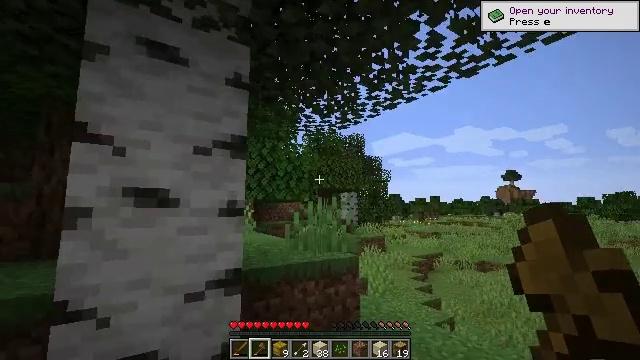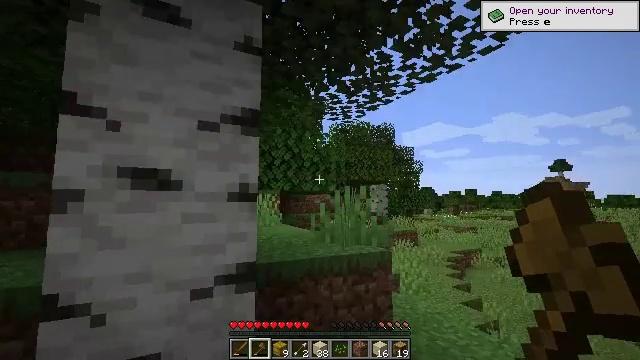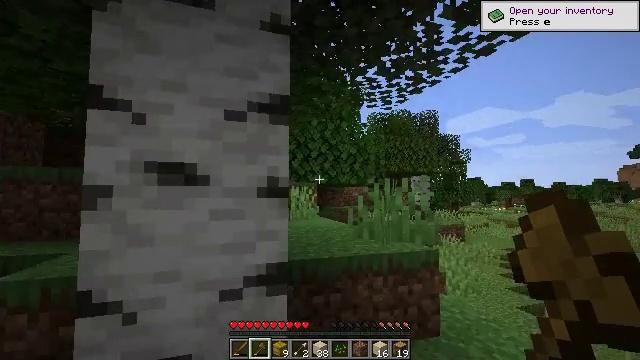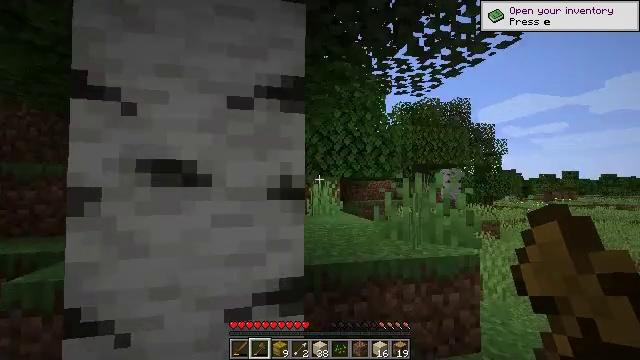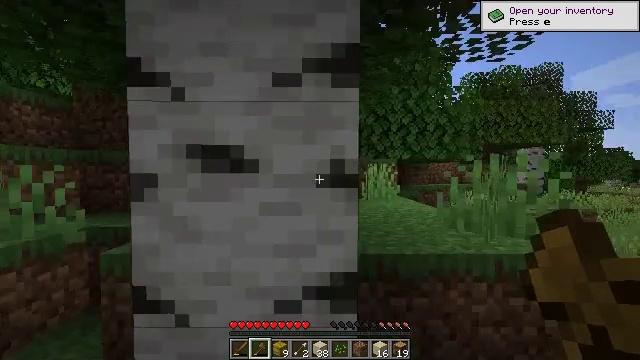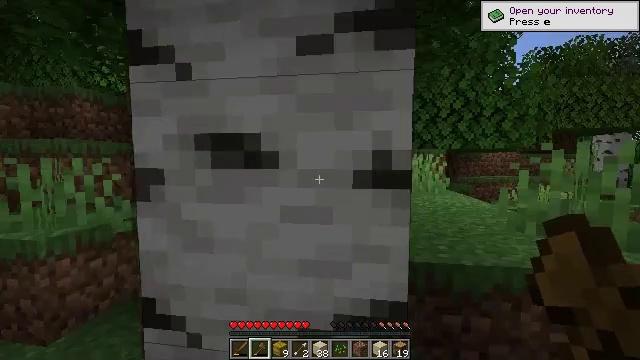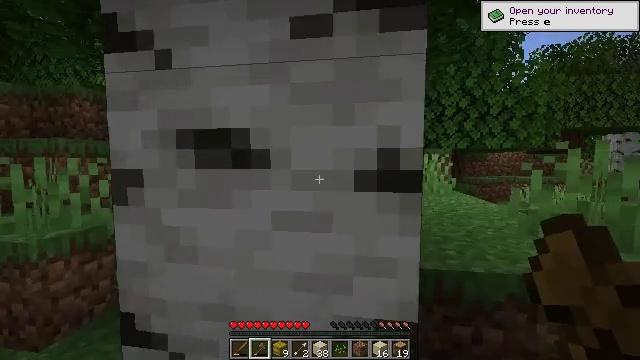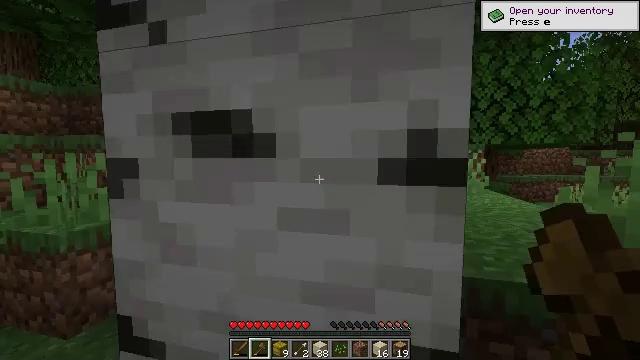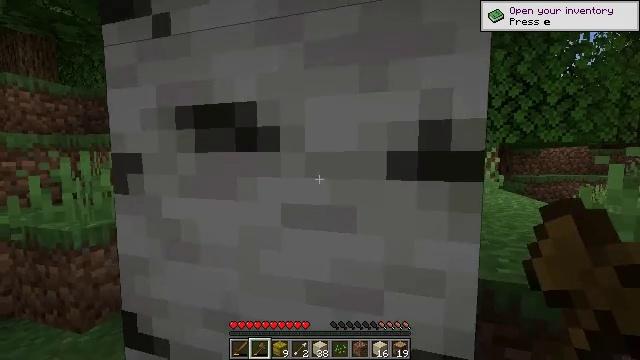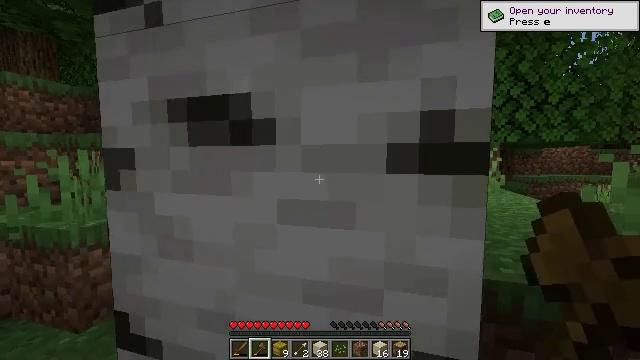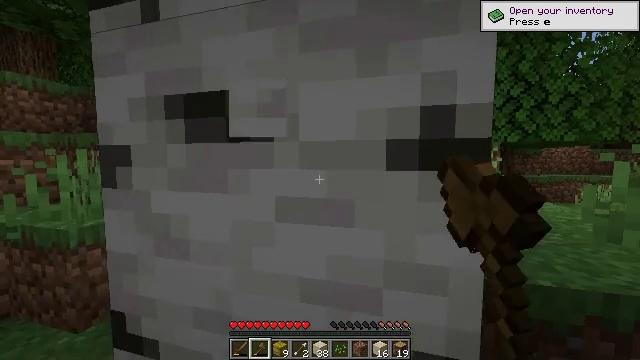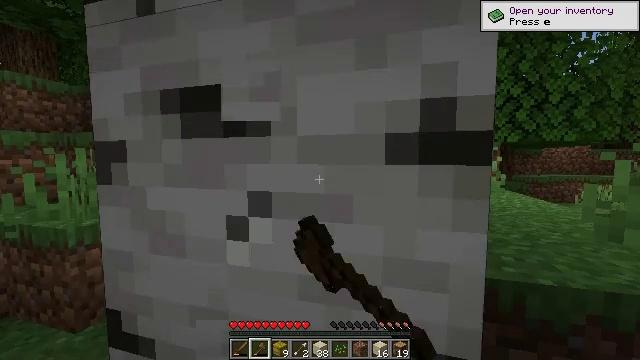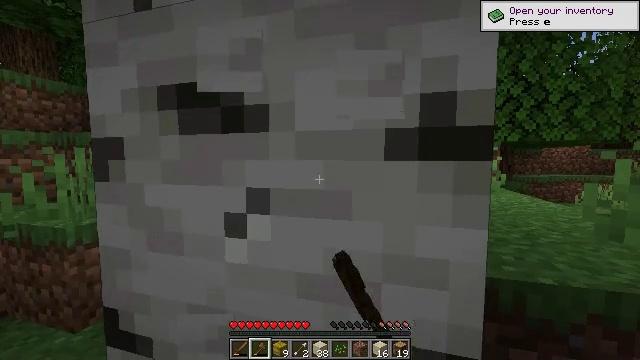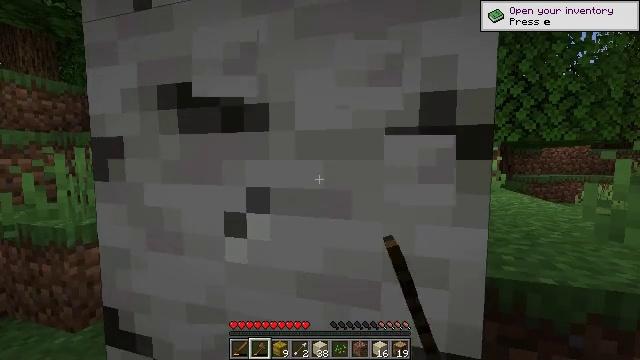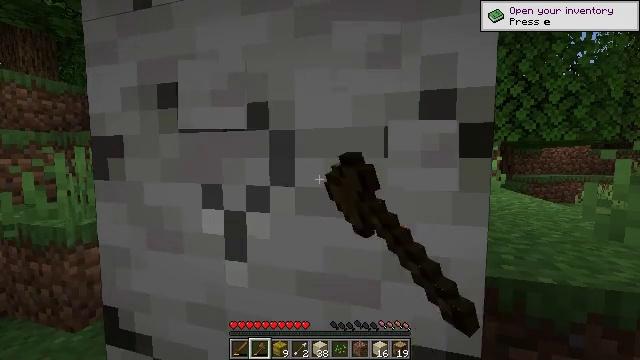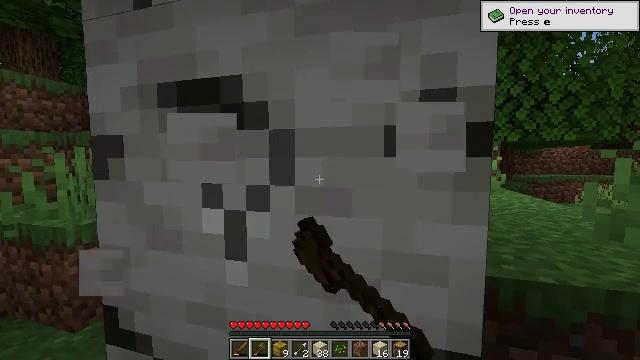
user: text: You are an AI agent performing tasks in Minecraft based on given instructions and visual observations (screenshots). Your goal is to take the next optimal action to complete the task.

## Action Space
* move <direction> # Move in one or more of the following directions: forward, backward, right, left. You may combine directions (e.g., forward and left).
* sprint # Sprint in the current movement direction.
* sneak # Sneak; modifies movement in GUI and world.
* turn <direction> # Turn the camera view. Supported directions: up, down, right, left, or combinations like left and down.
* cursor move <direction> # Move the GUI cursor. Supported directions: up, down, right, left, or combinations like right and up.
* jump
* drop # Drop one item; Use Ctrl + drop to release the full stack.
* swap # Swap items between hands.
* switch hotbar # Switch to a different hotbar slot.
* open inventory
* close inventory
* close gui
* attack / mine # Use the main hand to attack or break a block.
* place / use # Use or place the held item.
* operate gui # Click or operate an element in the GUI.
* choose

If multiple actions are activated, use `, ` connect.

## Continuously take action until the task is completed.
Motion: motion action
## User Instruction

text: Use your axe to get birch logs.
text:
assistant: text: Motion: move forward, turn left and down
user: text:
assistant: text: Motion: move forward, turn left and down
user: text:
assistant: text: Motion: move forward, turn left and down
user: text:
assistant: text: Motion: move forward, turn left and down
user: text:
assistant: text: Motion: move forward, turn left and down
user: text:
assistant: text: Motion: no_op
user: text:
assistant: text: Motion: turn left
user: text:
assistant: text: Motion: turn left
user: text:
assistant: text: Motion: attack / mine
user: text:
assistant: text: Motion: attack / mine
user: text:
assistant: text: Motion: attack / mine
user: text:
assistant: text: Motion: attack / mine
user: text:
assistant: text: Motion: attack / mine
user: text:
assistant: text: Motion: attack / mine
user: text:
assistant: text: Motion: attack / mine
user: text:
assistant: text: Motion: attack / mine
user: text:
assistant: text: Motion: attack / mine
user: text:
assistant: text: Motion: attack / mine
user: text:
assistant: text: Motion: attack / mine
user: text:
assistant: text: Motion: attack / mine
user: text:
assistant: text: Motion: attack / mine
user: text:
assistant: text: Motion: attack / mine
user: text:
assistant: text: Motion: attack / mine
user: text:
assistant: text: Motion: attack / mine
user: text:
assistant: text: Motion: attack / mine
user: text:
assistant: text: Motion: attack / mine
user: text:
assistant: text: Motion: attack / mine
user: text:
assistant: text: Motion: attack / mine
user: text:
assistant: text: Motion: attack / mine
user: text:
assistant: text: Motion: attack / mine